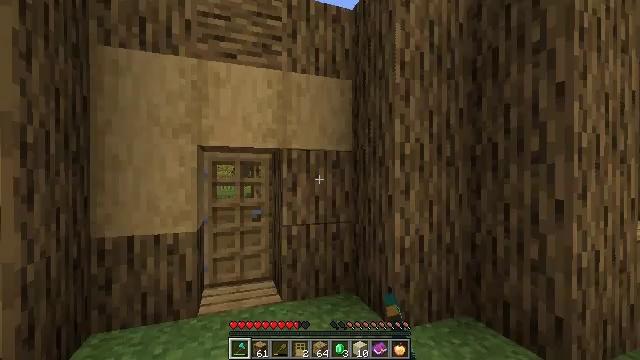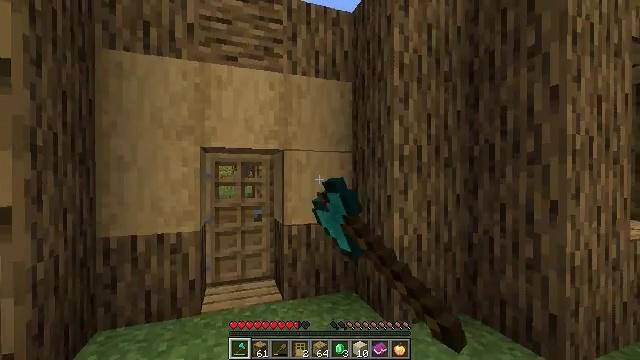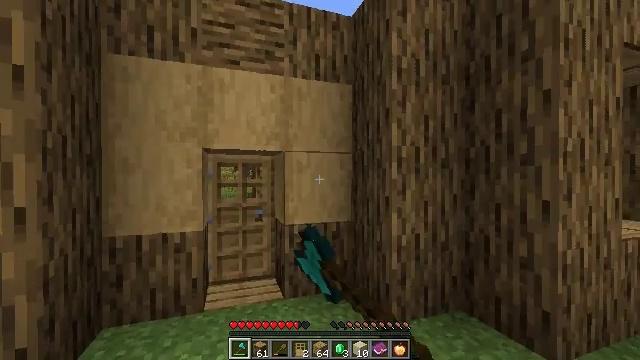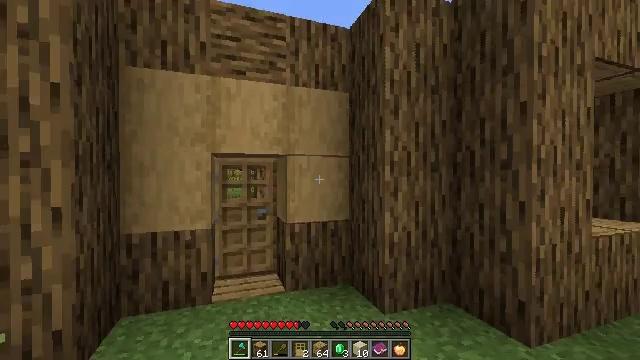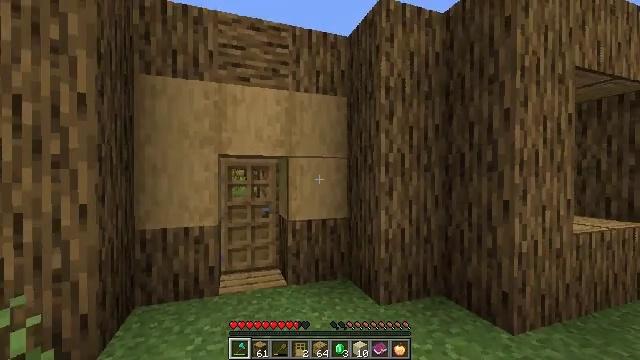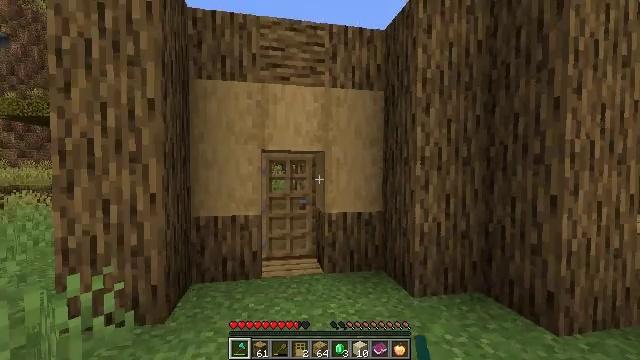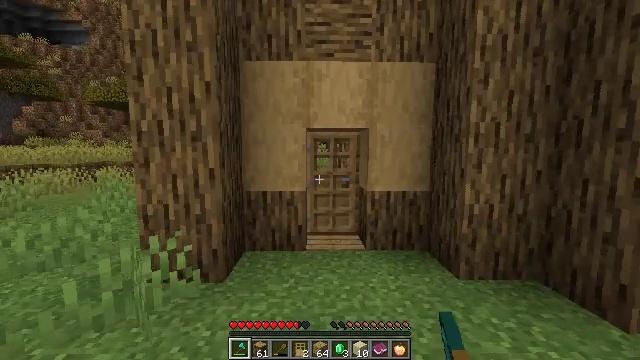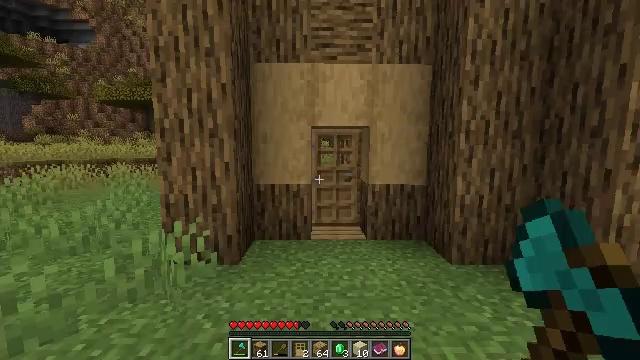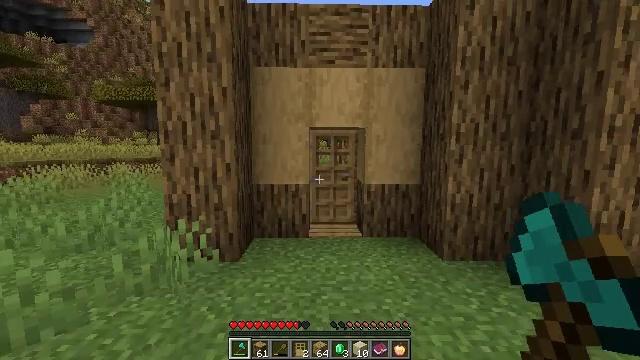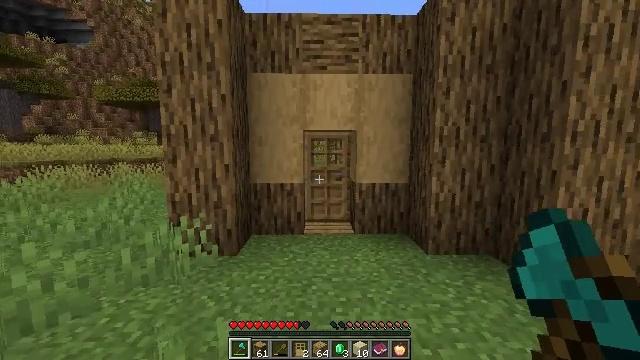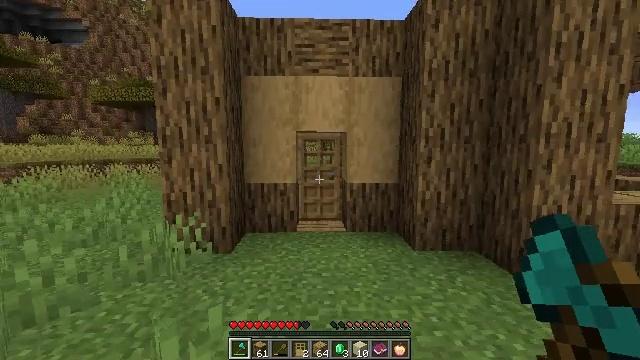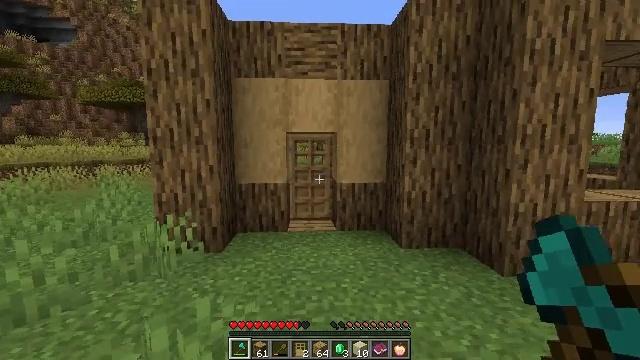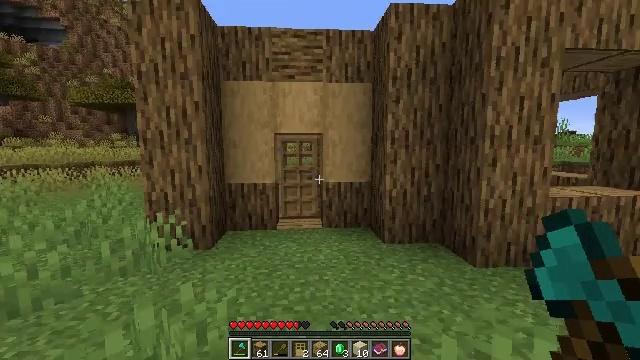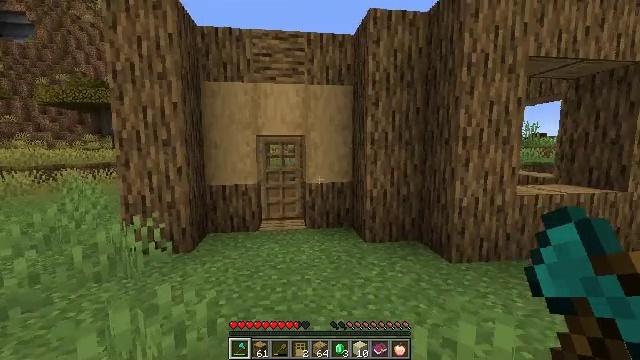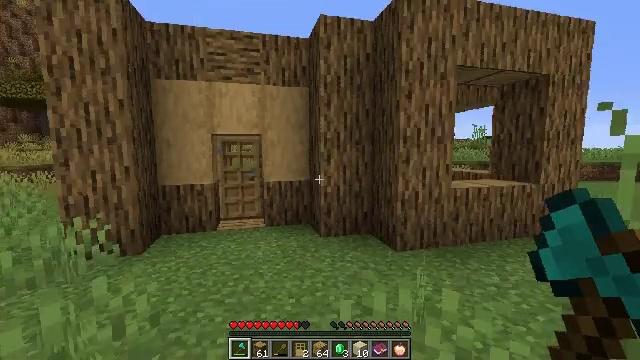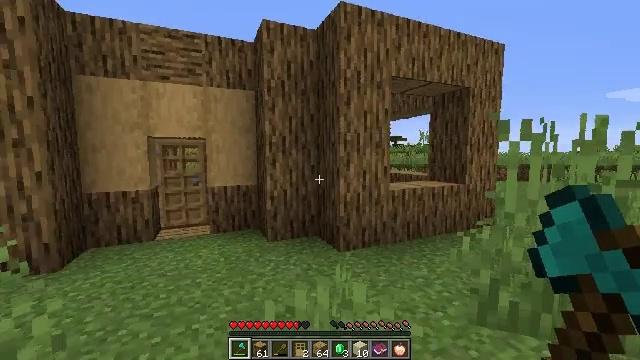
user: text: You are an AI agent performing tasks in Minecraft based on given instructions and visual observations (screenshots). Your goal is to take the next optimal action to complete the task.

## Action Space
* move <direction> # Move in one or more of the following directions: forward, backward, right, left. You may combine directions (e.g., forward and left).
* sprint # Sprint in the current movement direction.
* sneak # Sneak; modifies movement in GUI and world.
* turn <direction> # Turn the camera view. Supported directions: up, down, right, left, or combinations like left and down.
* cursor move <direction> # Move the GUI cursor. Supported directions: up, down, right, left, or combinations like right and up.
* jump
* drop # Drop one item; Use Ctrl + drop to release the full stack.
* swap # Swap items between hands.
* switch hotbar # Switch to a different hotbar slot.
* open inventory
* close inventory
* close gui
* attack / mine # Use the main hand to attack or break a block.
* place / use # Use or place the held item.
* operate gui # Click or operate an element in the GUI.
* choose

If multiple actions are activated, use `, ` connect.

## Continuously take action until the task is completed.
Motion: motion action
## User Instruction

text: Harvest tall grass for seeds.
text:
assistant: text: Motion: move back, use / place
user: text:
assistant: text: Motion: move back
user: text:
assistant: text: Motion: move back
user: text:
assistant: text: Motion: move back
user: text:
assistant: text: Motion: move back, turn left and down
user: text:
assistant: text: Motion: move back, turn left and down
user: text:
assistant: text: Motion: move back
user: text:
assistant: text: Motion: move back and move right
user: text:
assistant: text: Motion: move back and move right
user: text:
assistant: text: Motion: move back and move right
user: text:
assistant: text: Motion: move back and move right, turn right
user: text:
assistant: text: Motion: move back and move right, turn right
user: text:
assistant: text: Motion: move back and move right, turn right
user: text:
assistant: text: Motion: move right, turn right
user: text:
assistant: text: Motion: move right, turn right and up
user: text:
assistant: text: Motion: move forward and move right, turn right
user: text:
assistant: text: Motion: move forward and move right
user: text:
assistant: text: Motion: move forward and move right
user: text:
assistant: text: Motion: move forward and move right, turn left
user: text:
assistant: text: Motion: move forward and move right, turn left
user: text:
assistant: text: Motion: move forward and move right
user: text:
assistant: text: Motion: move forward and move right
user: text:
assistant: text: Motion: move forward and move right, turn left and up
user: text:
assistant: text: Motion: turn left
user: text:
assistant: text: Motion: no_op
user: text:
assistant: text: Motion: use / place
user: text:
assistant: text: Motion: use / place
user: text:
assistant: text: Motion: turn up, use / place
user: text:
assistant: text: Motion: turn left and up, use / place
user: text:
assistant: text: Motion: turn up, use / place